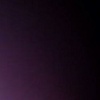
Label: space